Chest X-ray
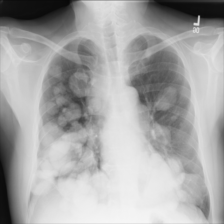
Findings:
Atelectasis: negative
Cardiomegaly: negative
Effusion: negative
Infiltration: negative
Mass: negative
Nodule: positive
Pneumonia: negative
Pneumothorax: negative
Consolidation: negative
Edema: negative
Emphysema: negative
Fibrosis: negative
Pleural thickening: negative
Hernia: negative